От прямого берега реки оттолкнули небольшой круглый плот, сообщив ему в направлении, перпендикулярном берегу, скорость $v$, равную по модулю скорости течения реки. Через время $t = 10~\text{c}$ плот удалился от точки старта на расстояние $l = 23~м$, а от берега $-$ на $d = 20~м$.
Определите скорость течения реки.
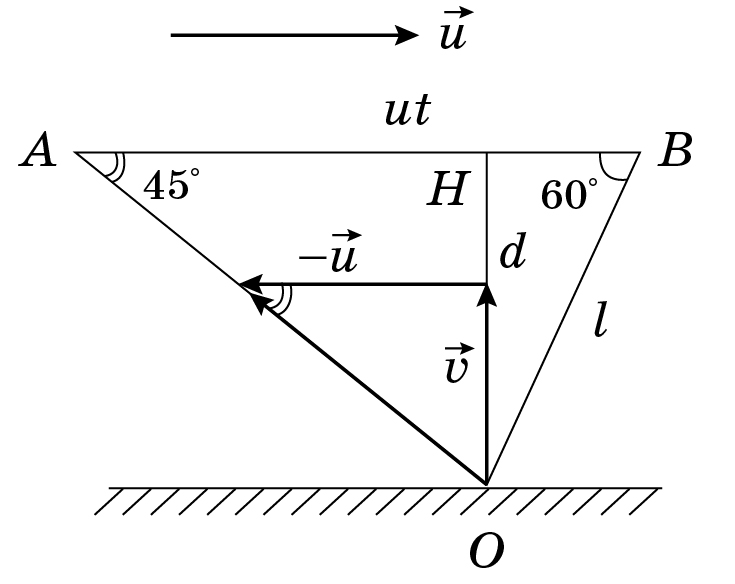
Решение: В системе отсчета, связанной с водой, плот движется под углом $45^\circ$ к берегу (что следует из закона сложения скоростей) и за время $t$ перемещается на расстояние $OA$. За это же время река сносит его на расстояние $AB = ut$. Заметим, что расстояние $AH = OH = d$.  С учетом теоремы Пифагора $(HB)^2 = l^2 – d^2$ и соотношения $ ut = AH + HB$, получим: $$ u = \dfrac{\sqrt{l^2-d^2}+d}{t} $$
Ответ: $ u \approx 3,14 м/с. $
Темы:
T, Механика, Кинематика, Всероссийские, Относительное движение